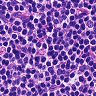
Metastatic tissue present: no